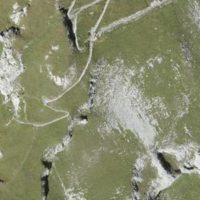
EUNIS habitat code: 26
Species observed at this site:
Epipactis atrorubens
Gentianella campestris